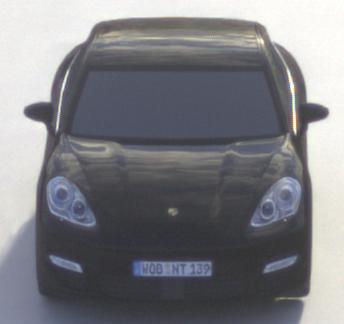
Make: Porsche
Model: Panamera
Detailed model: Panamera (970)
Model produced from: 2010/05
Model produced until: 2013/04
Doors: 5
Color: black
Road condition: dry road
Daytime: morning or afternoon
Contrast: medium contrast